Question: For months we have been struggling with a weird issue on 1 of our Wordpress Network installations. We have 4 installations on 1 VPS and only one of the four installations generates this error.
The problem is that pages on all sites that run on that Wordpress Network installation, randomly(?) seem to try and parse the page as being RSS content. See this screenshot:
<URL>
This only happens once per session (if it does at all) and after refreshing the page, all is good. This makes it extremely hard to fix, because debugging is almost impossible.
Whenever the issue seems to appear, the (RSS) content that is being displayed, is that of a different page..
Could this be a Wordpress issue, or could this be an issue in the Apache config?
Some domains we are encountering this on:
- <URL>
I hope there is someone that could help me solve this issue!
:
I just had the issue on the page: <URL> that was newly created. I checked the apache logs and they show nothing strange, just a 200 OK header..
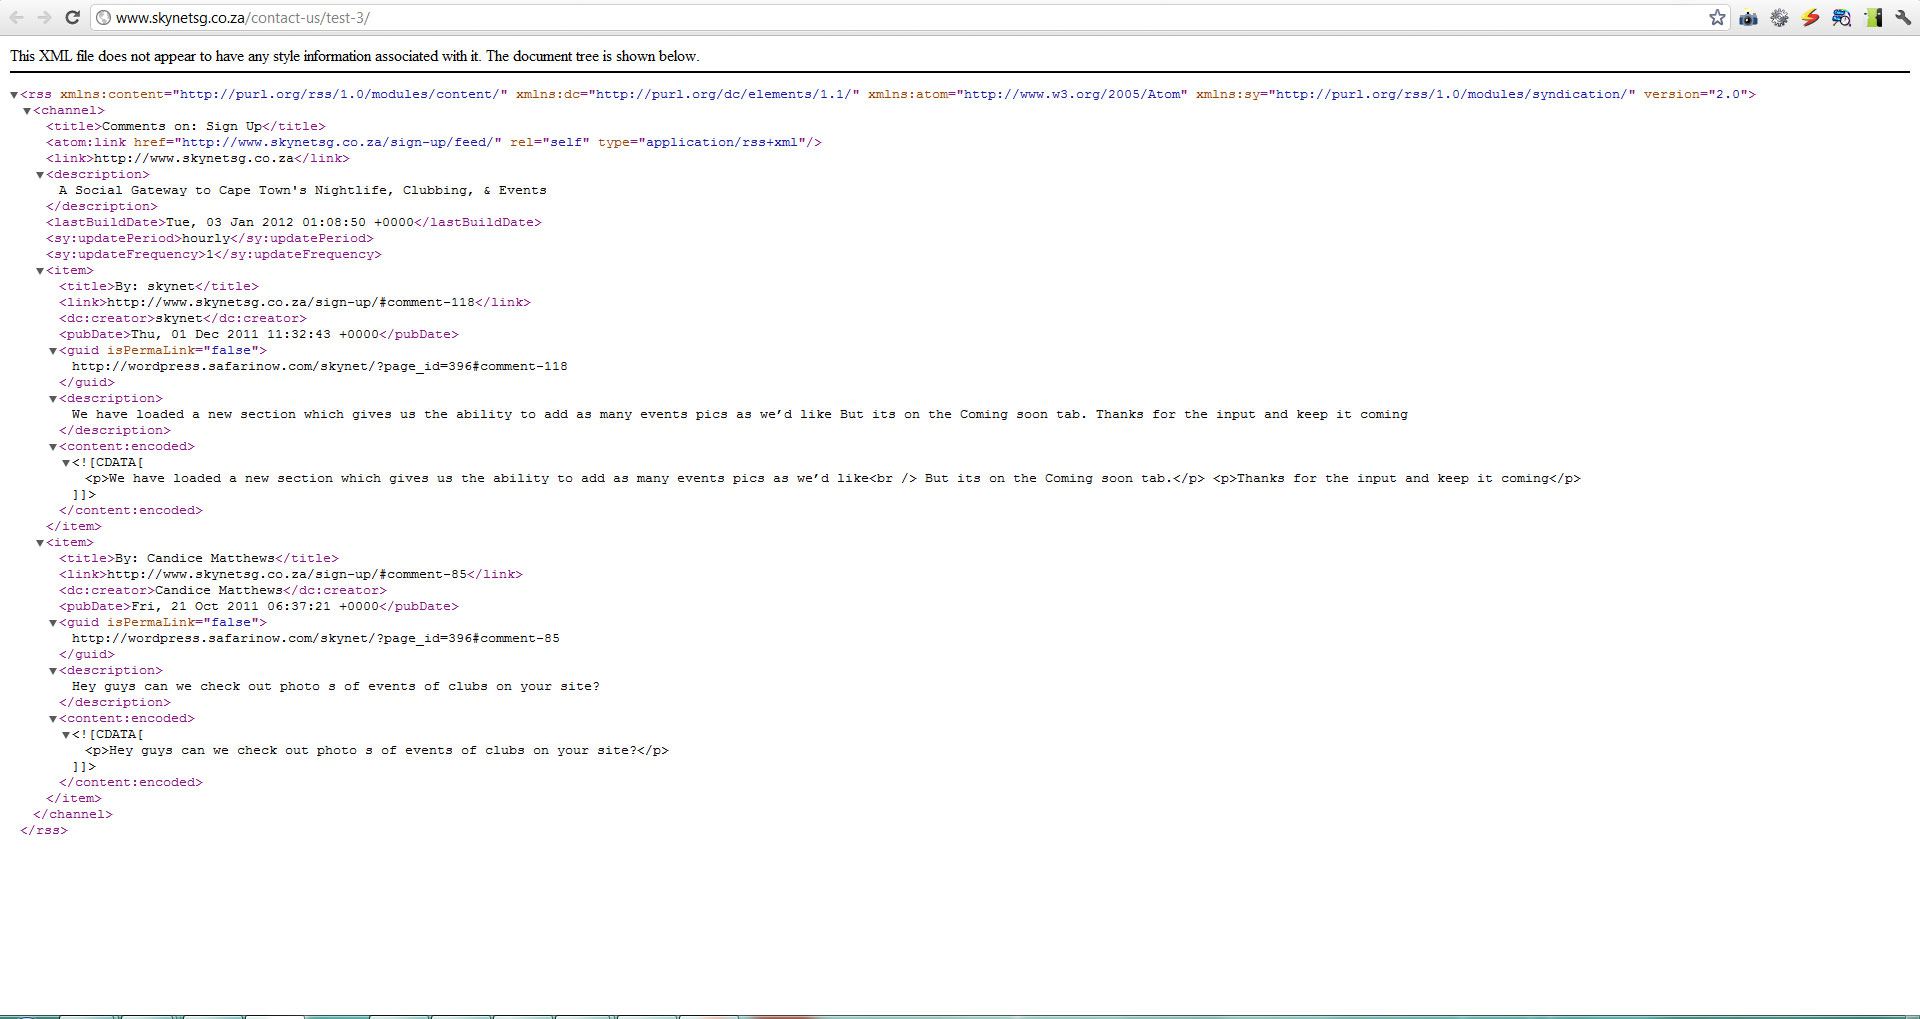
Answer: Below is a link that may fix your problem. If your running WHM/Cpanel, you may have to recompile apache with out certain modules.
<URL>